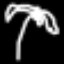
Label: palm tree